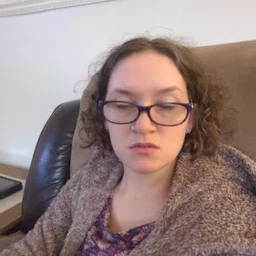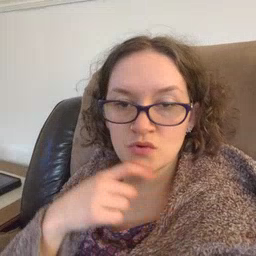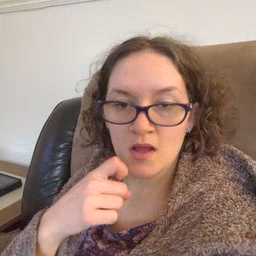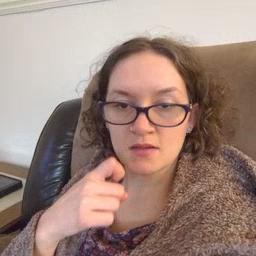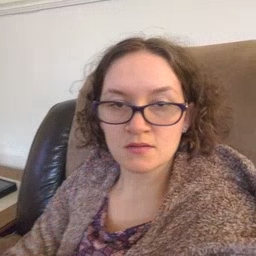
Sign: dry